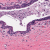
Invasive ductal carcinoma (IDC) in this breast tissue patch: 0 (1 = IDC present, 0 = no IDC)